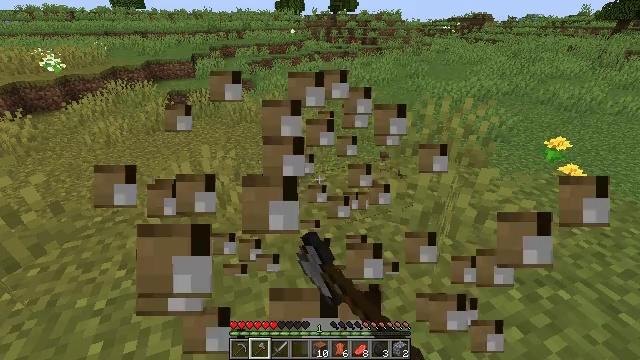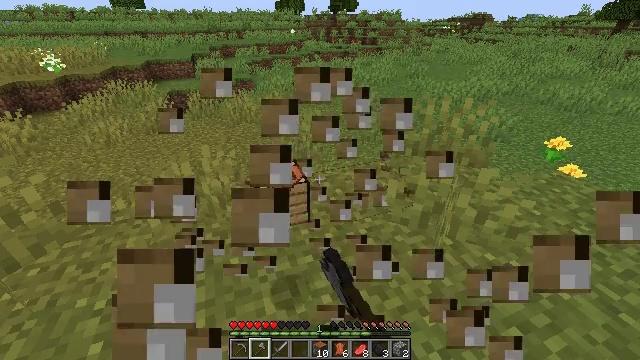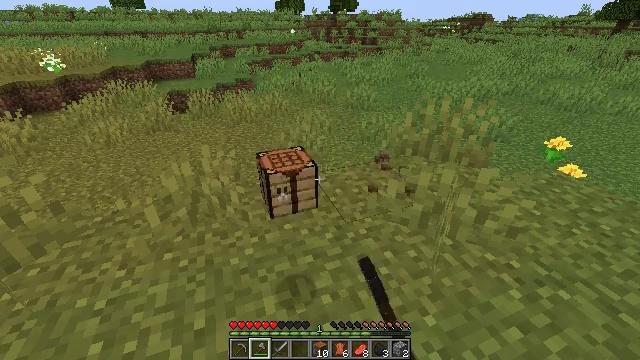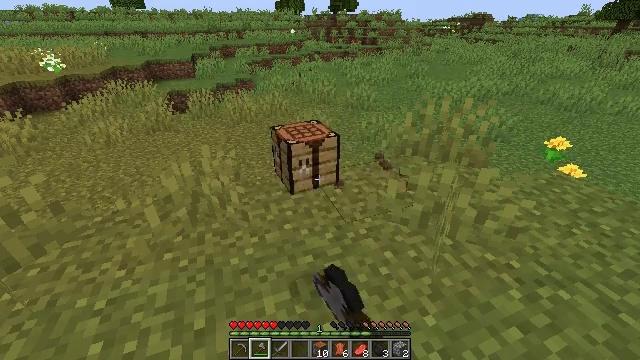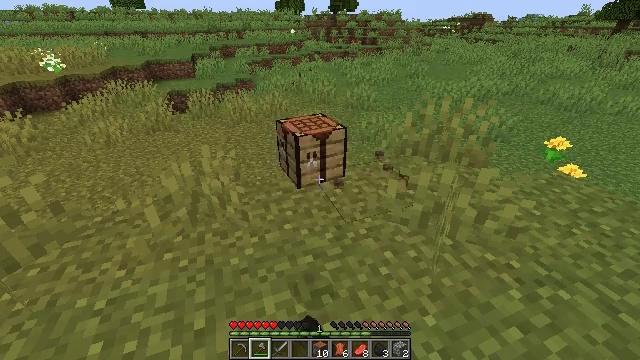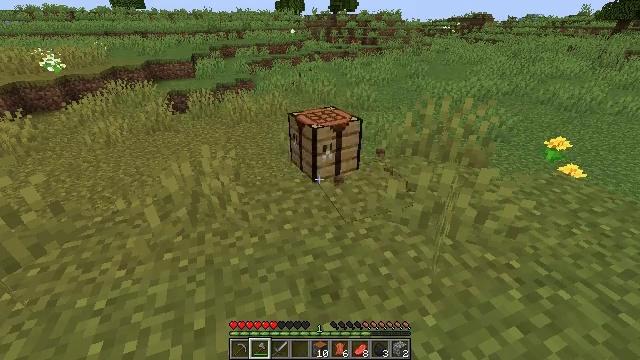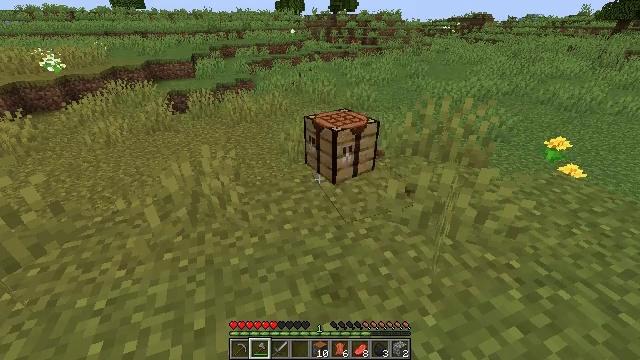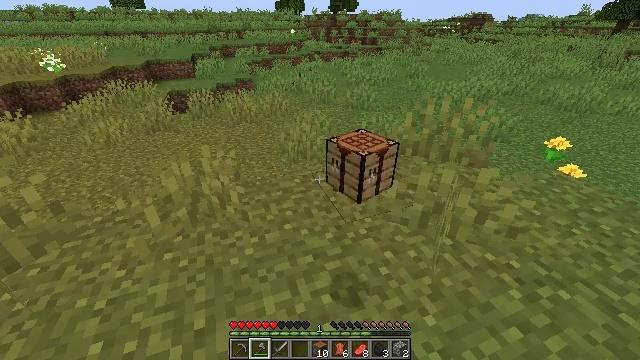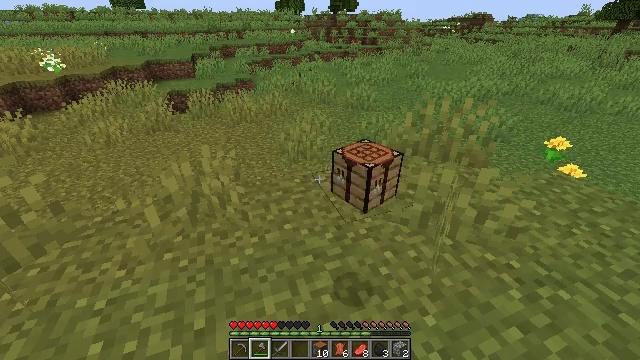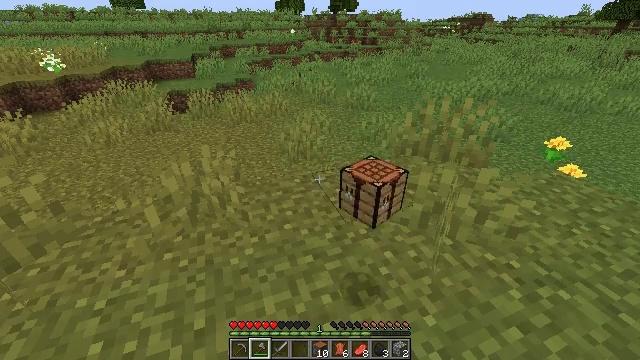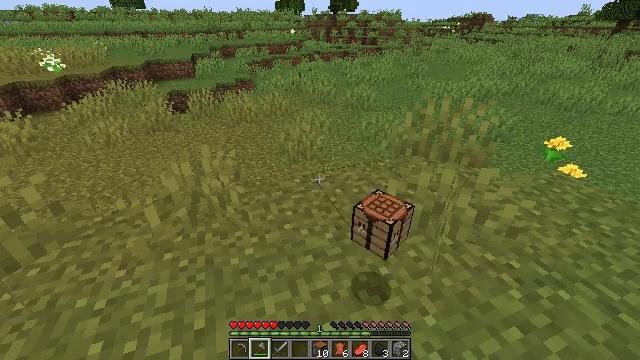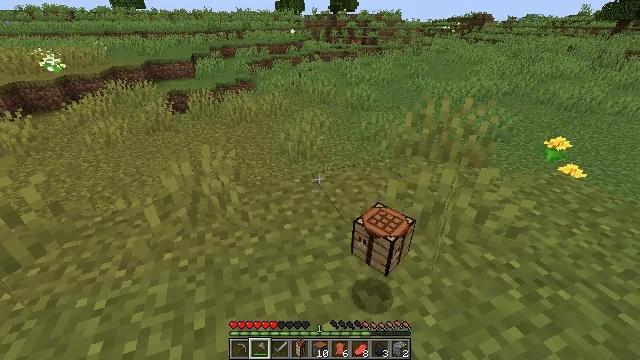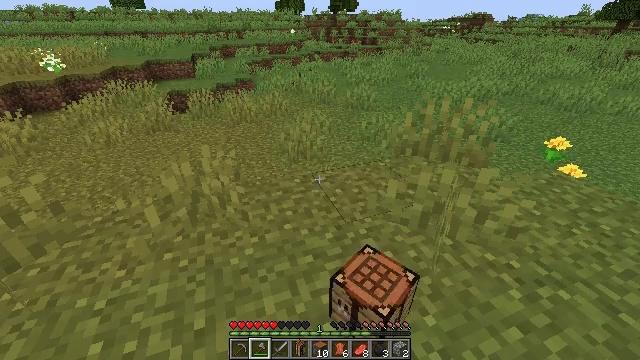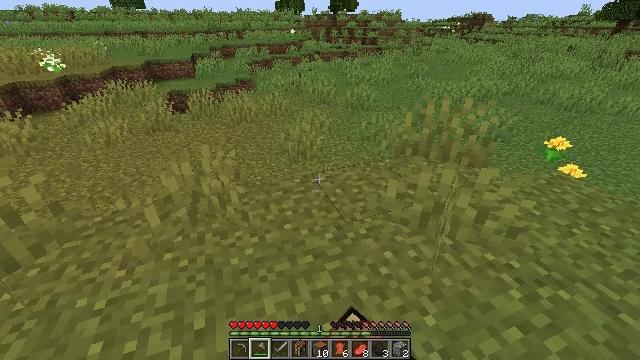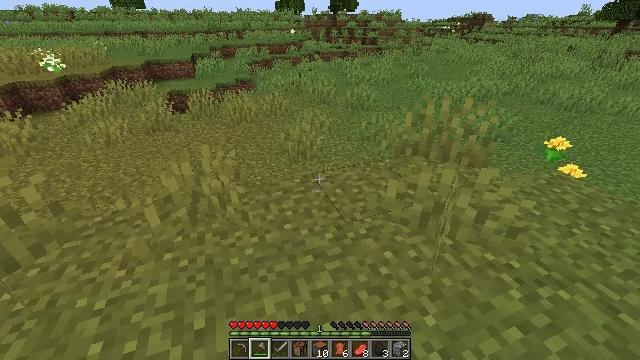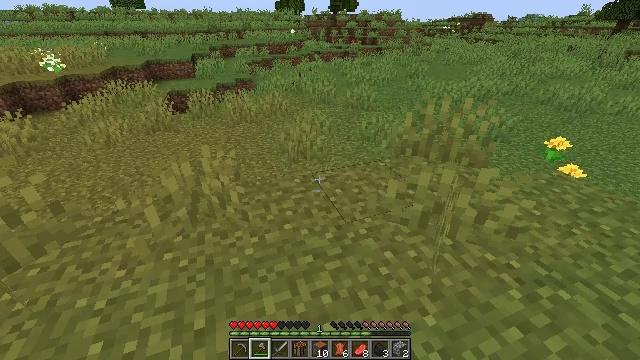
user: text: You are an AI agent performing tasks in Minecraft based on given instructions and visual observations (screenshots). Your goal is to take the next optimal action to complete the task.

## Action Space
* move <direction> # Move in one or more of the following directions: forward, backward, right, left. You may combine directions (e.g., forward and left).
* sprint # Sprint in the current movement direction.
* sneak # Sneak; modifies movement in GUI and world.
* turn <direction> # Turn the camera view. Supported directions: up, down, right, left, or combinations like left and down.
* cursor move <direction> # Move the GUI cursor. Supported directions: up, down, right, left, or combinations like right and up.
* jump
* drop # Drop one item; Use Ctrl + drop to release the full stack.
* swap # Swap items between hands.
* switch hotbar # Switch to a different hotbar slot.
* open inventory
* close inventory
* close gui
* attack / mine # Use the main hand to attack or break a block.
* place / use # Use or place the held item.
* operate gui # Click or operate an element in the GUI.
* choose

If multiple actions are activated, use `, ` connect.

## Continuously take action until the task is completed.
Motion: motion action
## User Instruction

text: Hunt a chicken.
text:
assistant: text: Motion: attack / mine
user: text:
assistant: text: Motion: attack / mine
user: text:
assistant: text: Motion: attack / mine
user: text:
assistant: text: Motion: no_op
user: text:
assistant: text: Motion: no_op
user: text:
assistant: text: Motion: no_op
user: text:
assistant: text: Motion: no_op
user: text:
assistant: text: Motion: no_op
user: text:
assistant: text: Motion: no_op
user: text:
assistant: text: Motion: no_op
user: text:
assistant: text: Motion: no_op
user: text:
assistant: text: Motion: no_op
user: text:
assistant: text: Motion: no_op
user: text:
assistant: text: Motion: no_op
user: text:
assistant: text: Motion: no_op
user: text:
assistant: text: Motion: no_op
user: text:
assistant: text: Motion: turn right
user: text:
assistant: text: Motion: turn right and down
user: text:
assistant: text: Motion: turn right and down
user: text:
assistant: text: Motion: turn right and down
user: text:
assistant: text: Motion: turn right and down
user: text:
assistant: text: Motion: no_op
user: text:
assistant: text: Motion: no_op
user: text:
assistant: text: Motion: no_op
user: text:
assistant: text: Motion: turn up
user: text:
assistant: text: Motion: turn left and up
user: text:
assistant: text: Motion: turn left and up
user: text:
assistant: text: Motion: turn left and up
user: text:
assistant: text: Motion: turn left and up
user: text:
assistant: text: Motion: turn left and up